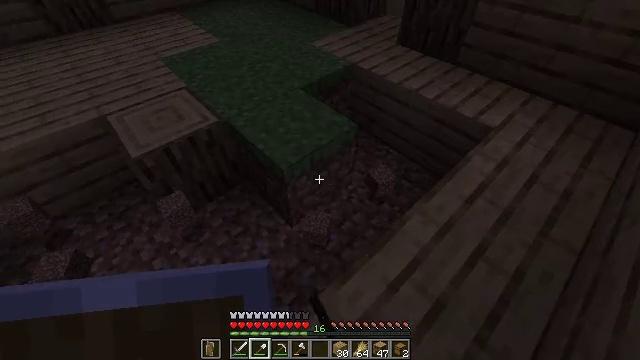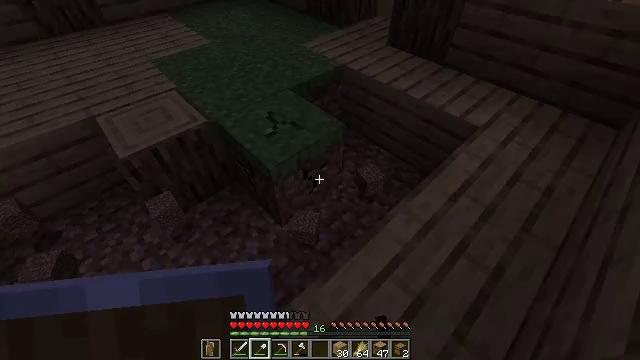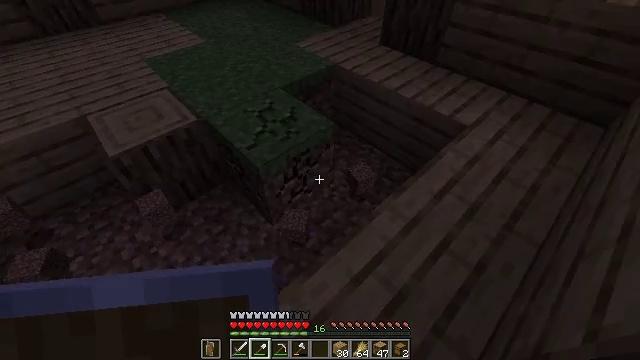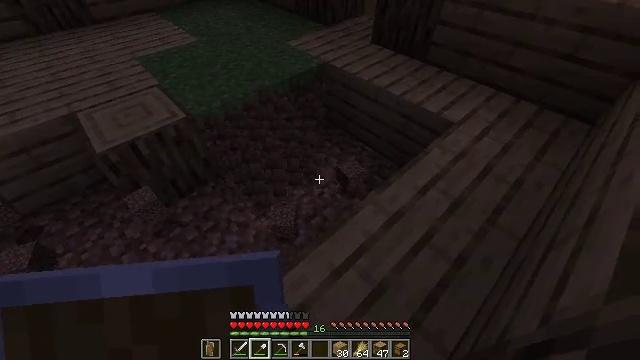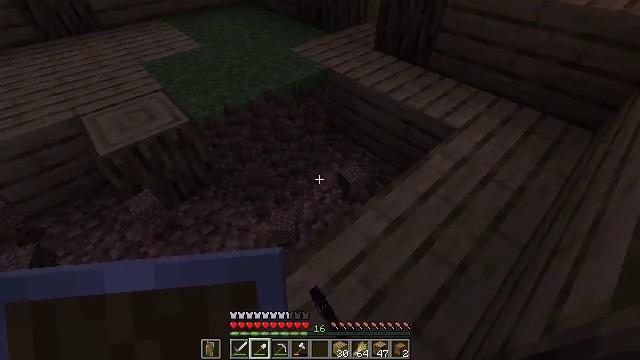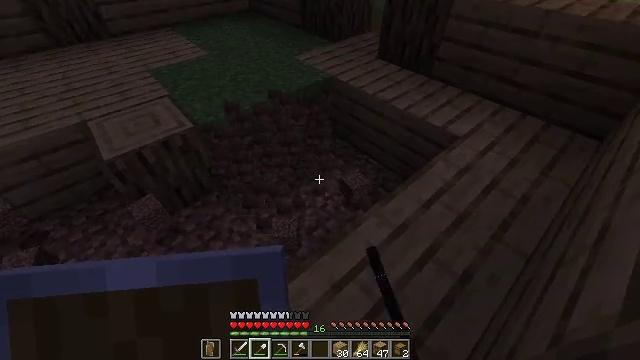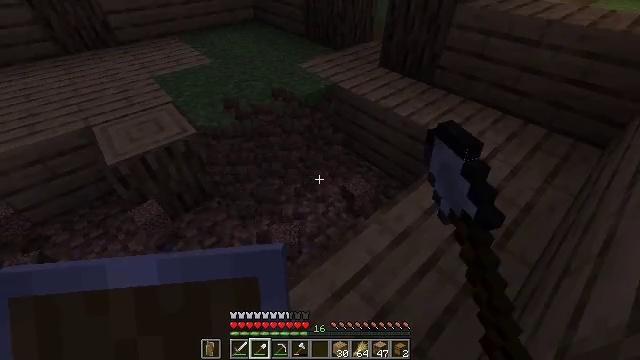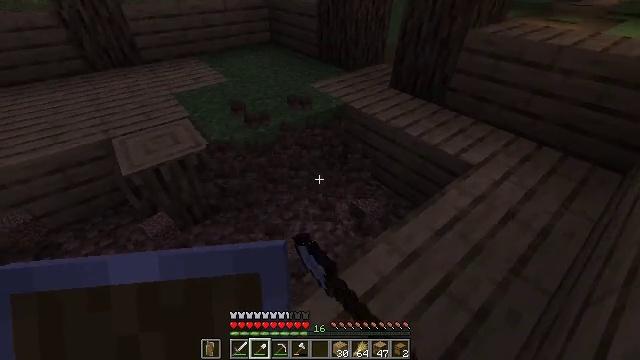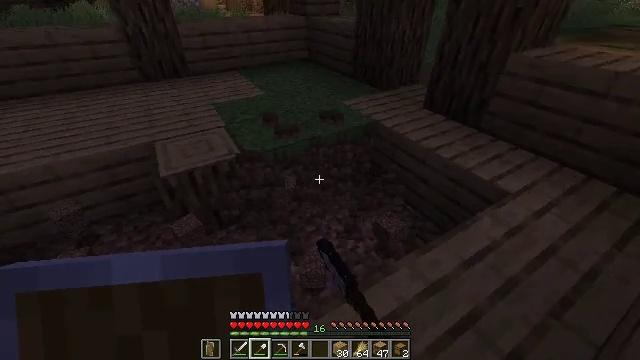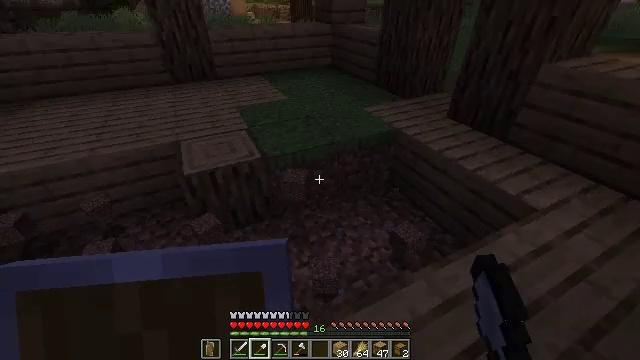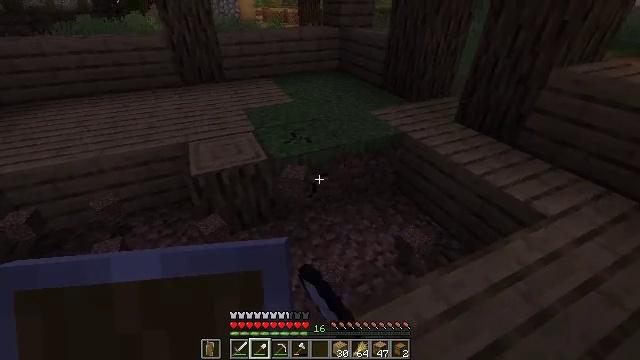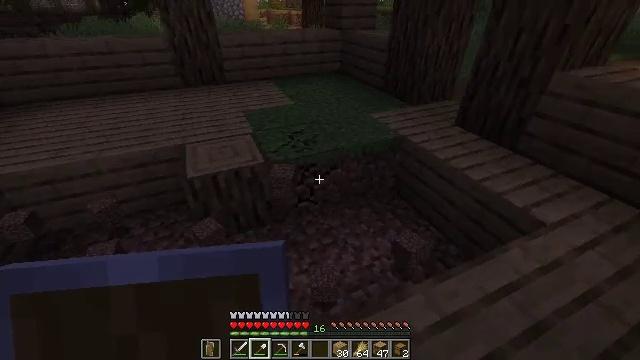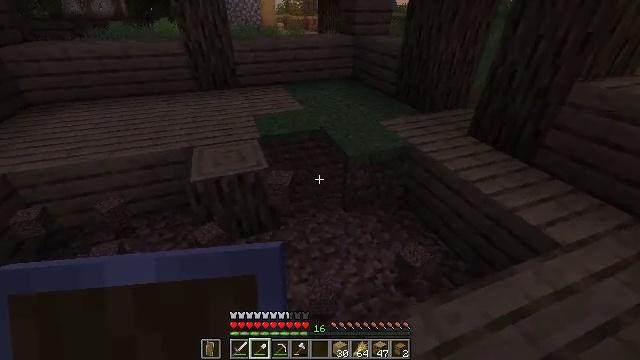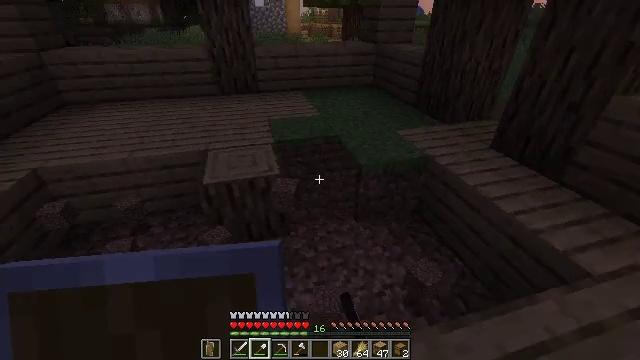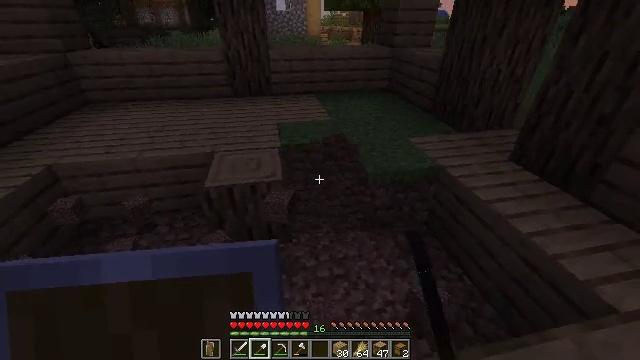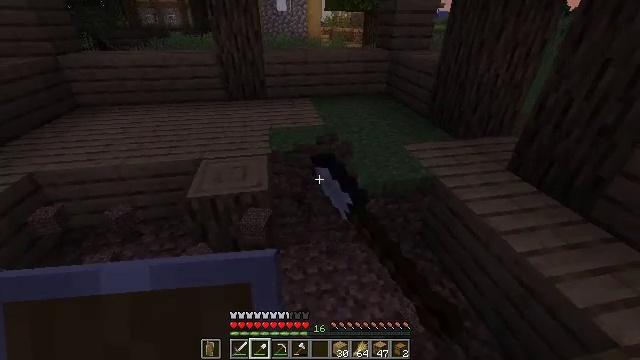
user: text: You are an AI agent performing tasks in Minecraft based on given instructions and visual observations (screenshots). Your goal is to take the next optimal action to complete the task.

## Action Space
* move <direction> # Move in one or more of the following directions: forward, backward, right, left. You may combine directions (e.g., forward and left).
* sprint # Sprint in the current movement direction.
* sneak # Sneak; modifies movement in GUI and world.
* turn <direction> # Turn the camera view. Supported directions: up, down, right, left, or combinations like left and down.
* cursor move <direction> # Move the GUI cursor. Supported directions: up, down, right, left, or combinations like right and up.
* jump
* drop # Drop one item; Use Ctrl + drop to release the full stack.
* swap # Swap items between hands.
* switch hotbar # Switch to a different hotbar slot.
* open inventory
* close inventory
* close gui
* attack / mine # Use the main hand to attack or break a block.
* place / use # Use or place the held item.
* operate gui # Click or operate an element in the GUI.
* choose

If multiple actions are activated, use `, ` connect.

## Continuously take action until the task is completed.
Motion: motion action
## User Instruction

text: Collect the grass block using a shovel.
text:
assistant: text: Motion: move right, attack / mine
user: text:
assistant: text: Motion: attack / mine
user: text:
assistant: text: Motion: attack / mine
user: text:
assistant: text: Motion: turn up, attack / mine
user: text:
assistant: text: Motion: turn up, attack / mine
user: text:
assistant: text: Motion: turn up, attack / mine
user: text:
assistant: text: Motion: turn left and up, attack / mine
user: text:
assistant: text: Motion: turn left and up, attack / mine
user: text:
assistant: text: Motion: turn left and up, attack / mine
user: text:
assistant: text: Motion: turn left, attack / mine
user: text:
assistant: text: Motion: move right, attack / mine
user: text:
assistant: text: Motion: move forward and move right, turn left, attack / mine
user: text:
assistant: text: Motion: move forward and move right, turn left and up, attack / mine
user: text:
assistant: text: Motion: move forward and move right, turn left, attack / mine
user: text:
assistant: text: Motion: move forward and move right, attack / mine
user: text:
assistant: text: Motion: move forward and move right, attack / mine
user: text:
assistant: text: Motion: attack / mine
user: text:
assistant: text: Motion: attack / mine
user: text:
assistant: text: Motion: attack / mine
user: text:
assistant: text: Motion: attack / mine
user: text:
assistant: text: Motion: attack / mine
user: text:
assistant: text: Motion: attack / mine
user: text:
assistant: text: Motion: attack / mine
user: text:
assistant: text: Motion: attack / mine
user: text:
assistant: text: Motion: turn right, attack / mine
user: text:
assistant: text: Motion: attack / mine
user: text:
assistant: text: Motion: move forward, turn left, attack / mine
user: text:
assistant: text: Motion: move forward, turn left, attack / mine
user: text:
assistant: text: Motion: move forward, turn left, attack / mine
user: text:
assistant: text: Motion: move forward, turn left, attack / mine